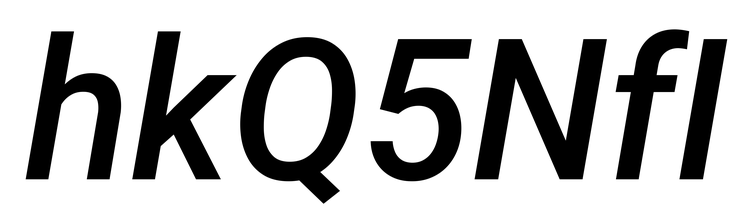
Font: Roboto-Italic_Medium_Italic